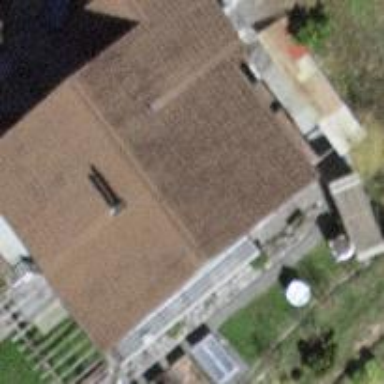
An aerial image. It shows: Simple house.